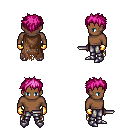
a pixel art fantasy rpg character, male body template, human, dark skin, brown tattered cape, metal pants, pink bedhead hairstyle, gold gloves, metal boots, dagger, four views (front, back, left, right), 2x2 character sprite sheet, small pixel art, hard edges, no anti-aliasing